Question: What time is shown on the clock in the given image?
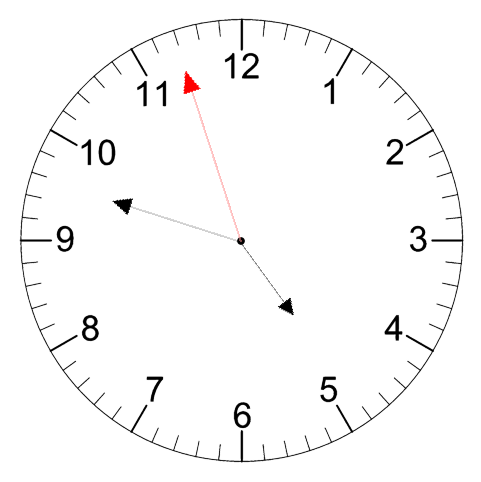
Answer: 04:47:57